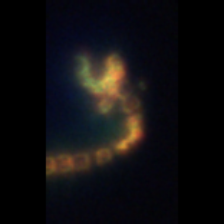
Taxon: Chaetoceros
Group: Diatoms